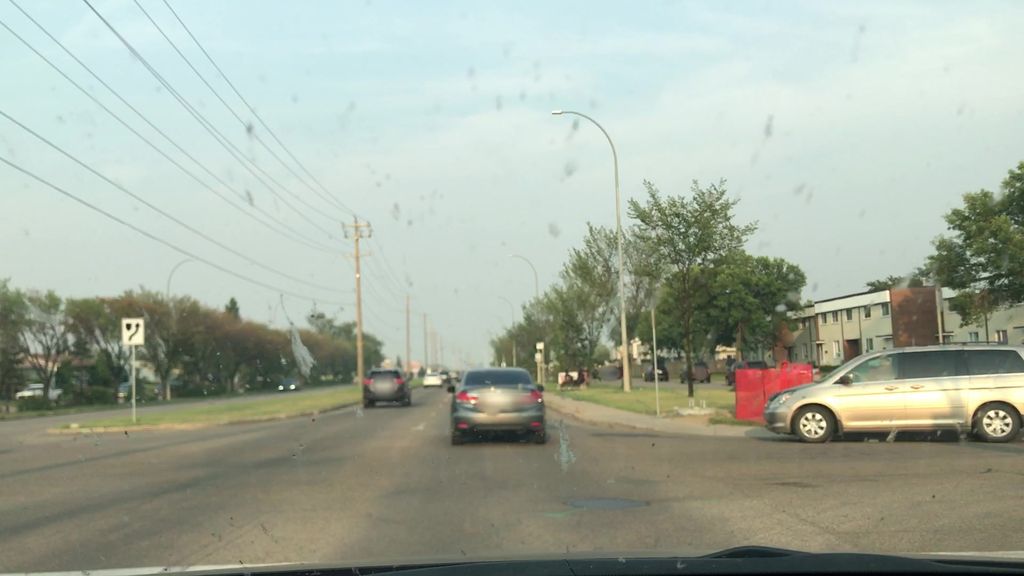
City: edmonton